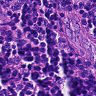
Metastatic tissue present: no